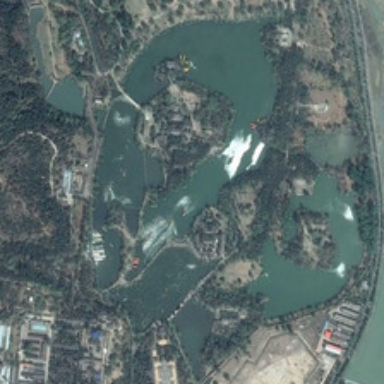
Many green trees and several ponds are in a park .